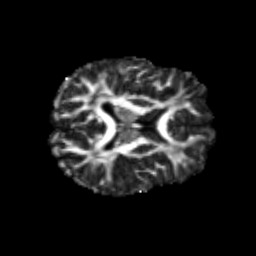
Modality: FA
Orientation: axial
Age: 23
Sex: male
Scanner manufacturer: siemens
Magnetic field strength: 3 T
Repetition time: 3.5 s
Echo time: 0.125 s